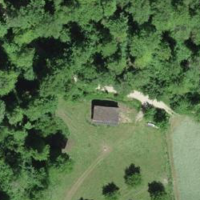
EUNIS habitat code: 44
Species observed at this site:
Anthoxanthum odoratum